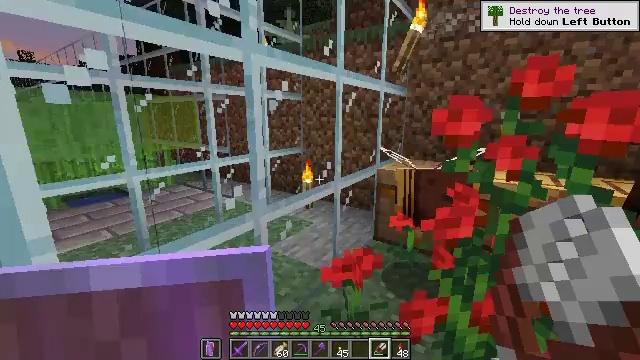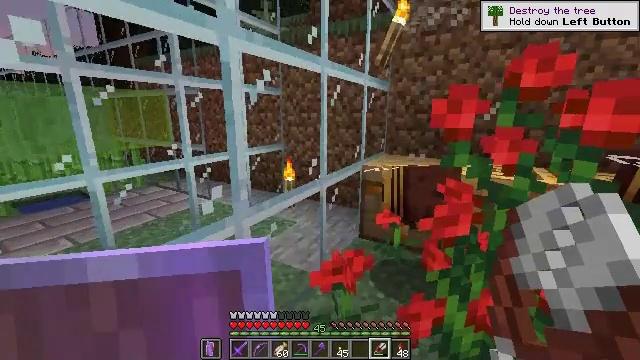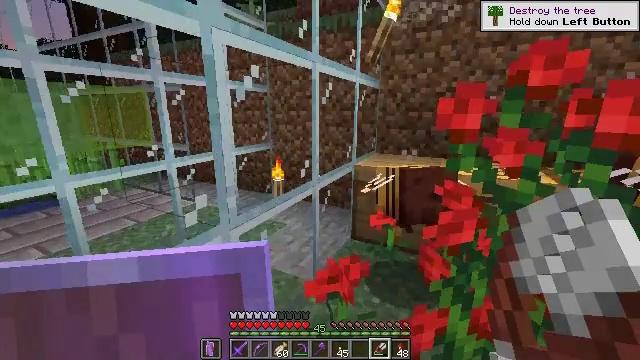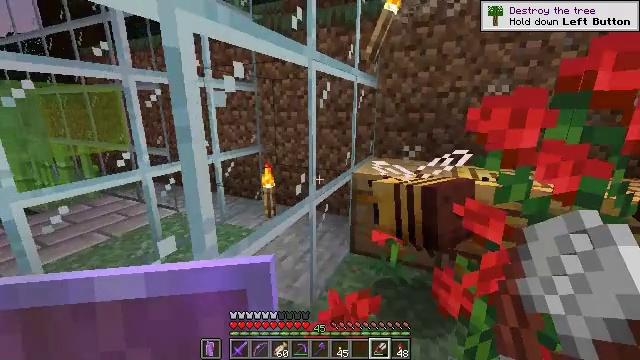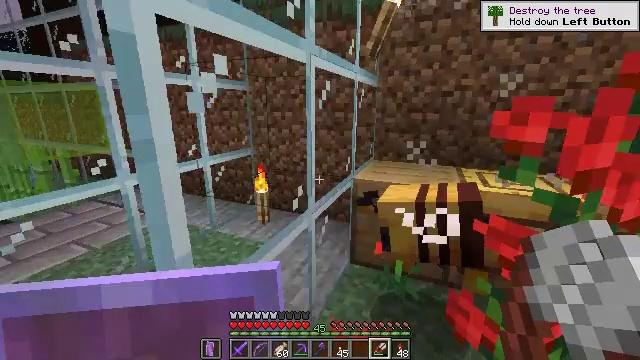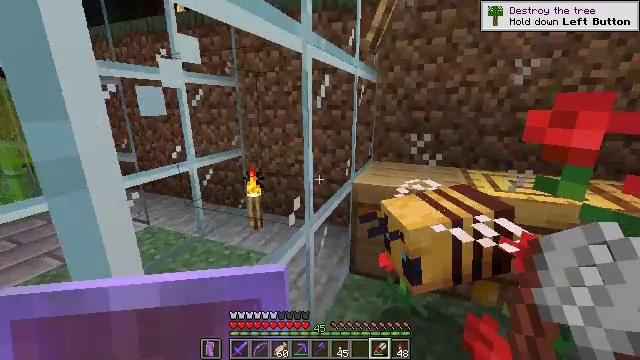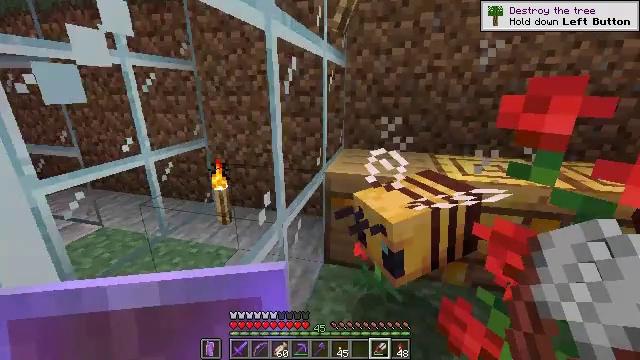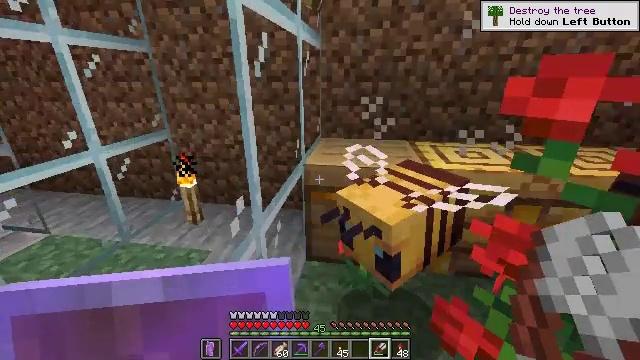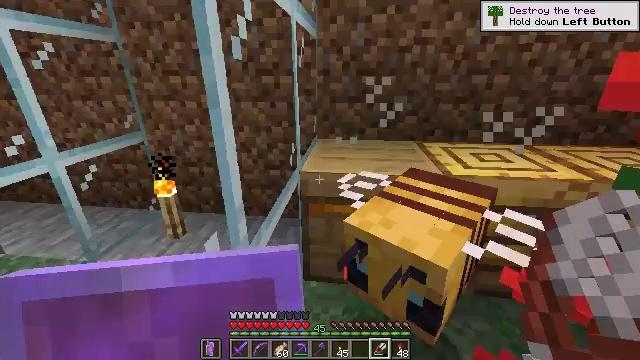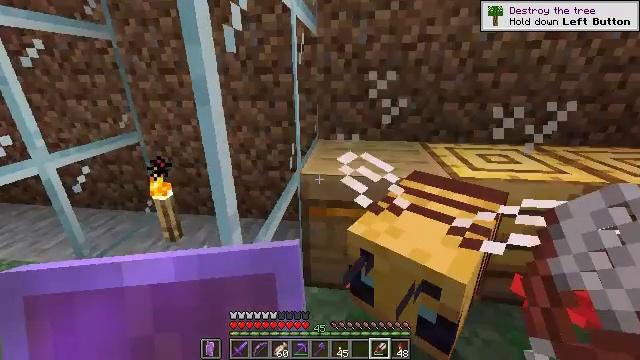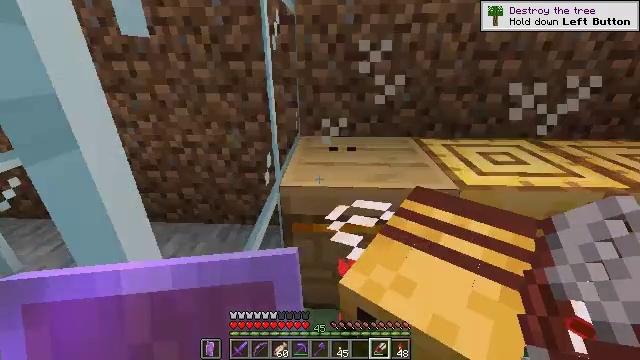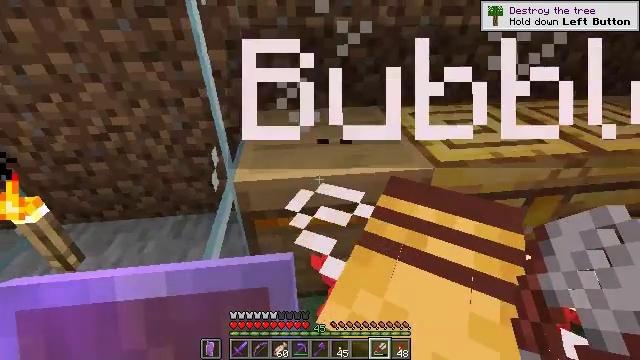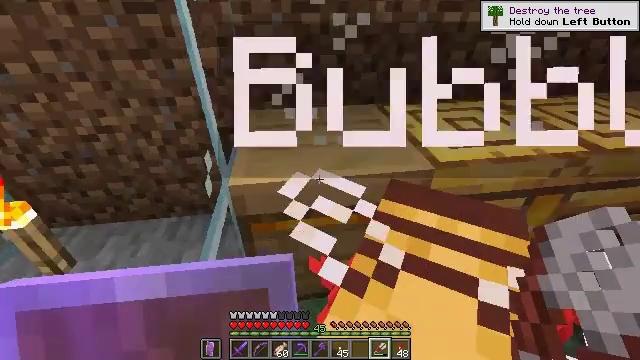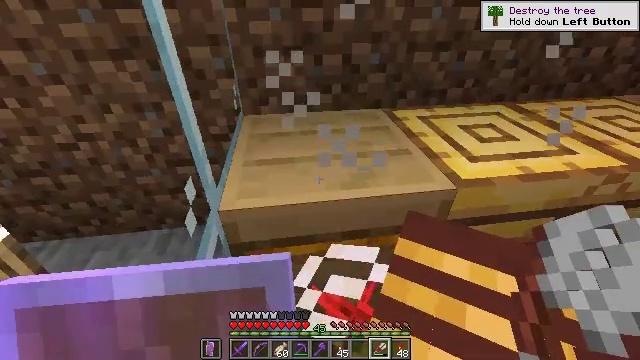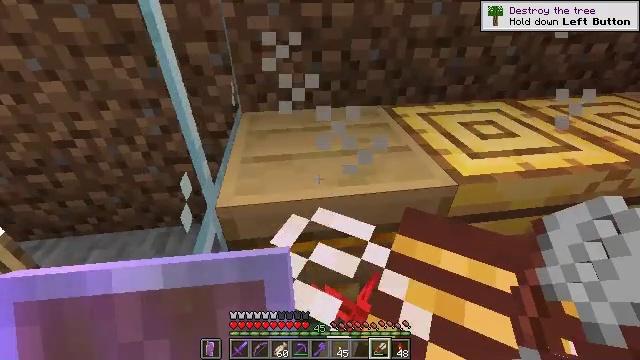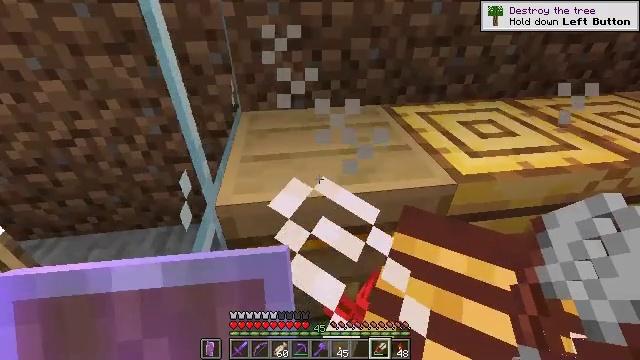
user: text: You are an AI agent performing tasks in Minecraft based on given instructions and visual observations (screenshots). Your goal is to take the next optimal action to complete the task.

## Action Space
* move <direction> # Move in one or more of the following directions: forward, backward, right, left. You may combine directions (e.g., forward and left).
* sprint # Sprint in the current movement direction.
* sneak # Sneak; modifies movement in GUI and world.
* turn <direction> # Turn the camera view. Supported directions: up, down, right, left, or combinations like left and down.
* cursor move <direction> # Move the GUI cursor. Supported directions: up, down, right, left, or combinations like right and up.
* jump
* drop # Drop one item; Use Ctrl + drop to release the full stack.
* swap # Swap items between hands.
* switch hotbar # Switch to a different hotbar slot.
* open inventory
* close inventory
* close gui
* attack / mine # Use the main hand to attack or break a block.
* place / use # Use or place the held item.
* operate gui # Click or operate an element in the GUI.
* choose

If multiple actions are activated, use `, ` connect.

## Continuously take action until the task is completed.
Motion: motion action
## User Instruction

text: Collect the light blue shulker box into your inventory.
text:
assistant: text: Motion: move forward, turn right
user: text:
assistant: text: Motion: move forward, turn right
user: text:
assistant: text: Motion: move forward, turn right
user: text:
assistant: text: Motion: move forward, turn right
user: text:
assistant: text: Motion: move forward, turn right
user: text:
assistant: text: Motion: move forward, turn right and down
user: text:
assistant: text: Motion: move forward, turn right and down
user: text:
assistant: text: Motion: move forward, turn right
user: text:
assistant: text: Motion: move forward
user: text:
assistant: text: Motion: move forward, turn right and down
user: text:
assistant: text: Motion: move forward, turn right and down
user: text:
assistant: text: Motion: move forward, turn right
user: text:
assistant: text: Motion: no_op
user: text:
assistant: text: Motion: no_op
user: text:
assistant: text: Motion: no_op
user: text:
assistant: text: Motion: no_op
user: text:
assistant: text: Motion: no_op
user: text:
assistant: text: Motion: no_op
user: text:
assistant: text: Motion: no_op
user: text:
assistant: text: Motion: no_op
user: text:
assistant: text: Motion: no_op
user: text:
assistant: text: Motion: no_op
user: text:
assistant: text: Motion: no_op
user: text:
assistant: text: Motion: no_op
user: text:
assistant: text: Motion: no_op
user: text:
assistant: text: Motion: no_op
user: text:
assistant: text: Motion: turn right and up
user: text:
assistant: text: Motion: turn right and up
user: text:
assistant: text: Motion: turn right and up
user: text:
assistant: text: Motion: turn right